Question: hi Stack Overflow I have a web app and I added in the Primefaces library in order to do cool things with dataTables.
I have a dataTables that displays my fields and sorts and has paging. so If I have 100 records It displayes 25 at a time and one can click ona apage to go to it, but i have so much information, it takes a few seconds to actually load up the new info (the correct page you want to be on) so I have a hidden div I use to display when there is some waiting to do liek updating tables and whatnot.
the js looks like this:
'''
function loading(){
$( "#loadingPopUp" ).dialog( "open" );
return false;
}
'''
my div looks like this:
'''
<div id="loadingPopUp">
<ul class="appnitro" >
<div> <p><b> Please Wait</b></p> <p><img src="/miloWeb/images/loading.gif" /></p> </div>
</ul>
</div>
'''
ThedataTable is very basic:
'''
<p:dataTable
id="dataTable"
value="#{auditBB.auditList}"
var="testVar"
rows="25"
paginator="true"
paginatorTemplate="{CurrentPageReport} {FirstPageLink} {PreviousPageLink} {PageLinks} {NextPageLink} {LastPageLink} {RowsPerPageDropdown}"
rowsPerPageTemplate="5,10,15,25,50,100">
//
//columns go here
//
</p:dataTable
'''
How do I call the method in javascrip loading() so that when I click on the page numbe I want to go to and then hide it again when the data actually loads again? THankS!
for visual support:
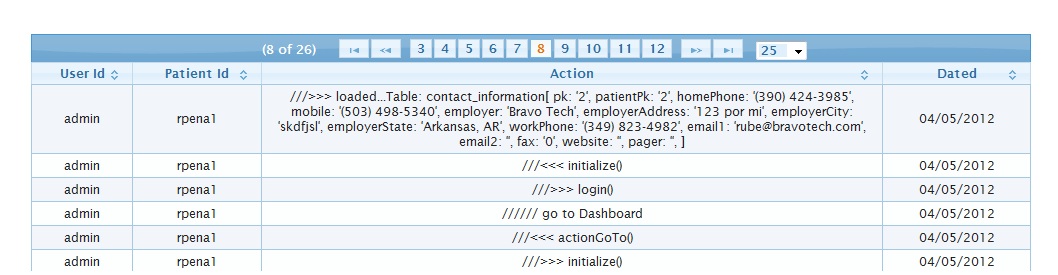
Answer: If you alrady integrated primefaces into your project why don't you use its <URL>
Its very simple and does exactly the thing you want , 'Ajax Status is a global indicator to inform users about the ajax interactions.'
Take a look at the simple example <URL>